Field crop: maize
Growth stage: 2
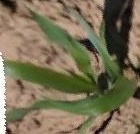
Species: maize